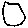
Label: hexagon